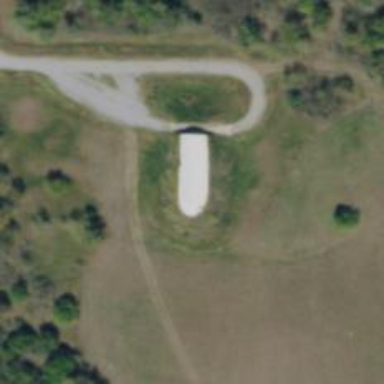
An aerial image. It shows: Military bunker.